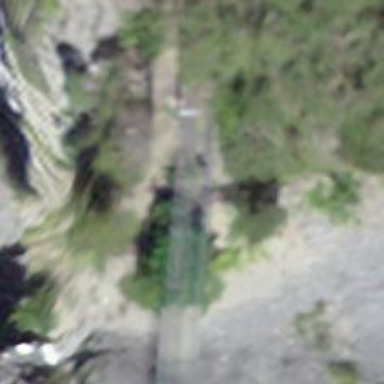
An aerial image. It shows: Path on bridge.